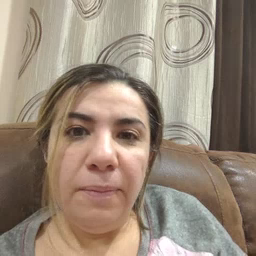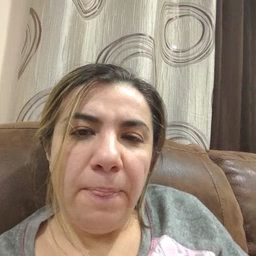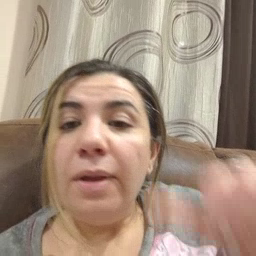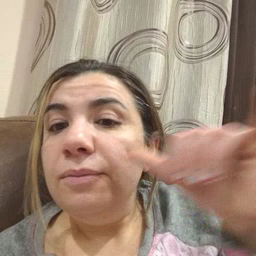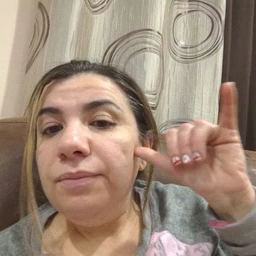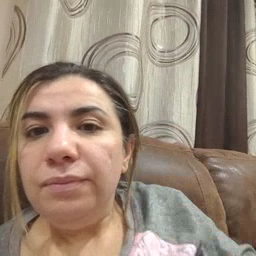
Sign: yesterday